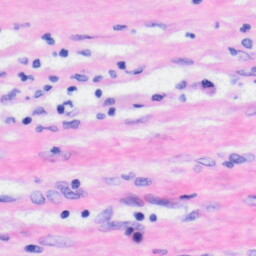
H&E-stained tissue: Liver